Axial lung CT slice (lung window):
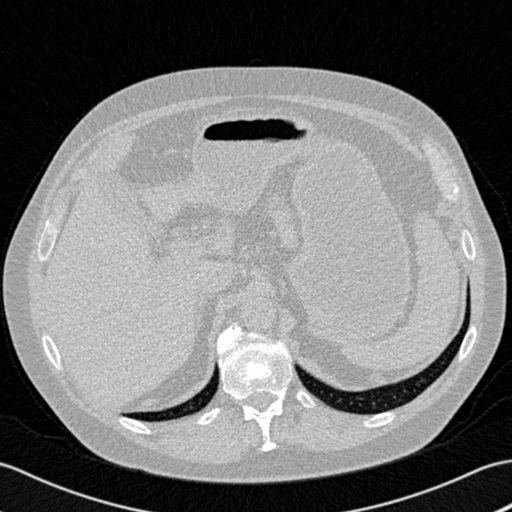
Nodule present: no